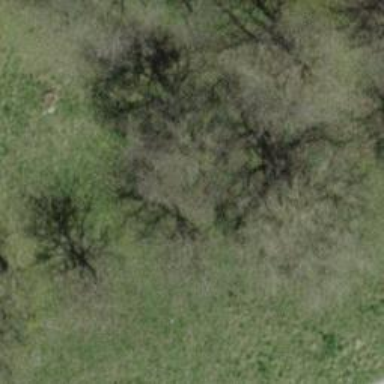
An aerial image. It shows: Area covered with grass.